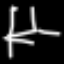
Label: chair